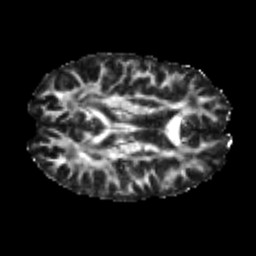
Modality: FA
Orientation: axial
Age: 23
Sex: male
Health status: healthy
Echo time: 0.074 s